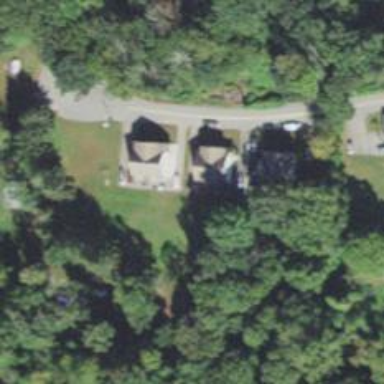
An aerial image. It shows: Residential driveway serving as service road.